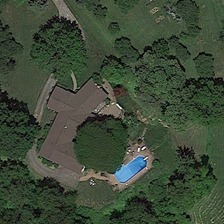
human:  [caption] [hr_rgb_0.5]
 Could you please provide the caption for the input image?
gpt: many green trees and meadows are around a building with a swimming pool .

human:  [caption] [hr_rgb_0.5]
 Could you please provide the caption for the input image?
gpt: many green trees and meadows are around a building with a swimming pool .

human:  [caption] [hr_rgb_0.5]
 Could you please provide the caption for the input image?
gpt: many green trees and meadows are around a building with a swimming pool .

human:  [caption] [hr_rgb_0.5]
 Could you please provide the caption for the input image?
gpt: many green trees and meadows are around a building with a swimming pool .

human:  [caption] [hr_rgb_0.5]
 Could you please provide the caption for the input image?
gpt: many green trees and meadows are around a building with a swimming pool .